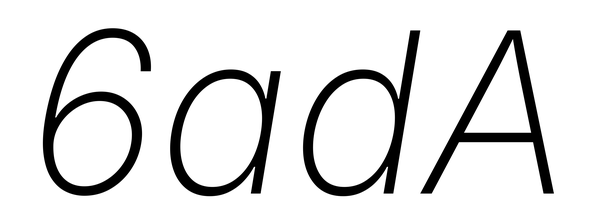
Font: Inter-Italic_ExtraLight_Italic